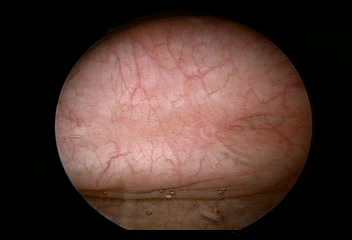
Modality: WLC
Class: Normal mucosa
Bladder cancer association: No